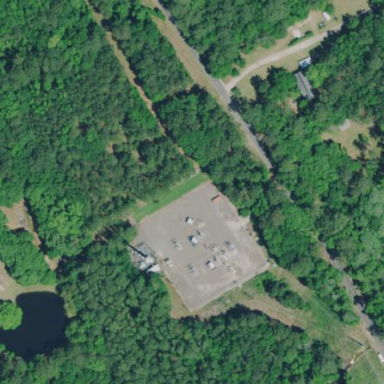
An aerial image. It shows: Distribution level power substation surrounded by fence.